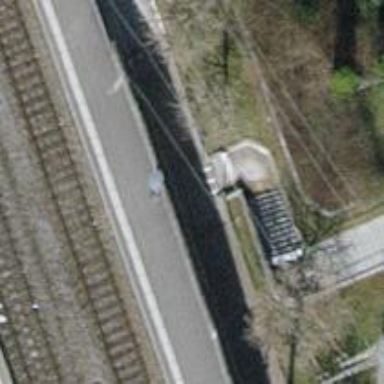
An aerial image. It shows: Asphalt footway leading into tunnel with ramp.